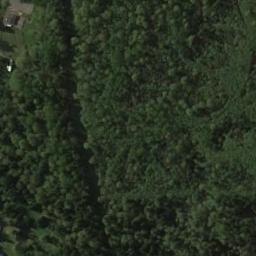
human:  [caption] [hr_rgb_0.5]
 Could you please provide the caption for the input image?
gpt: This is a dense forest .

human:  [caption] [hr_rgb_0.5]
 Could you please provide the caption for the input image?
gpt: The forest is full of green trees .

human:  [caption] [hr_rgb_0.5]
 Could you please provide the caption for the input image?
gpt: The forest has a lot of dense green trees of different heights and a road goes through the forest .

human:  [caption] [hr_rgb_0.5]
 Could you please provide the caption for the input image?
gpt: A narrow  road passes through the dense forest .

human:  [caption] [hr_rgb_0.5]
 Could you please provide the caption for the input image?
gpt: A narrow path goes through a green forest .